Question: Count the number of objects in the diagram.
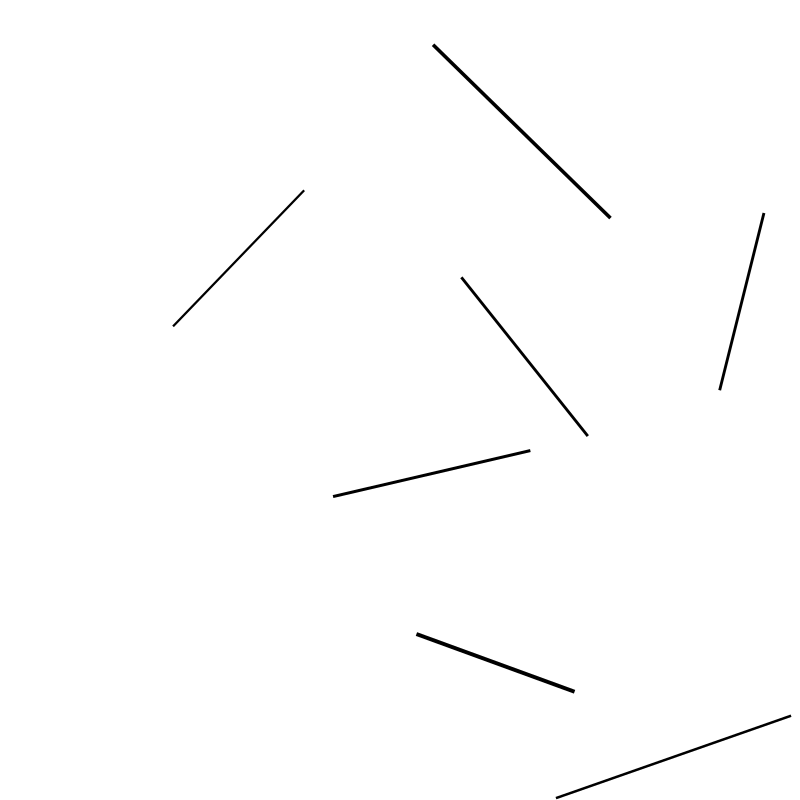
Answer: 7